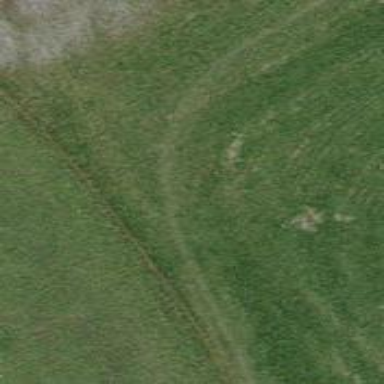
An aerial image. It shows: Grassy track with grade5 tracktype.